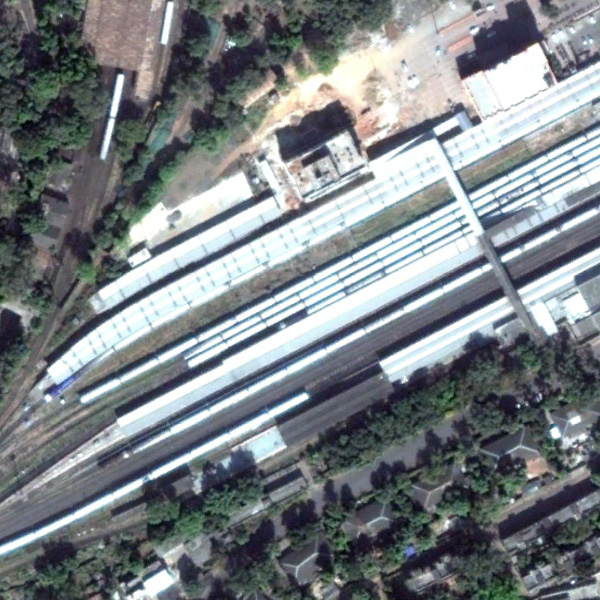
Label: RailwayStation